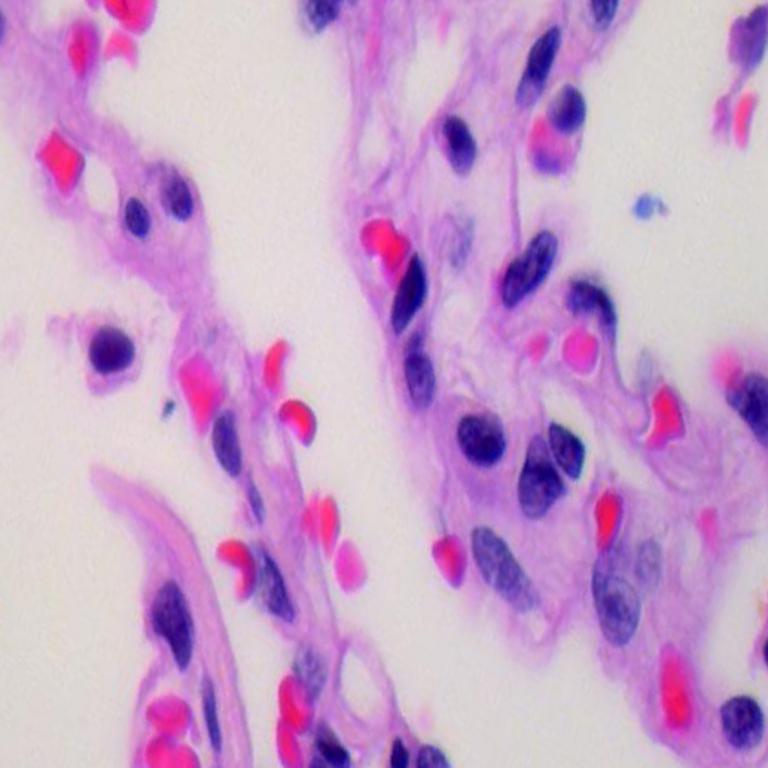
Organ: lung
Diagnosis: benign